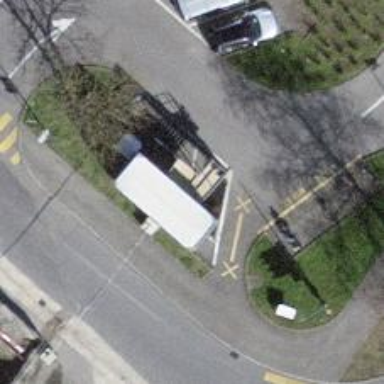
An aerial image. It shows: Car rental service.